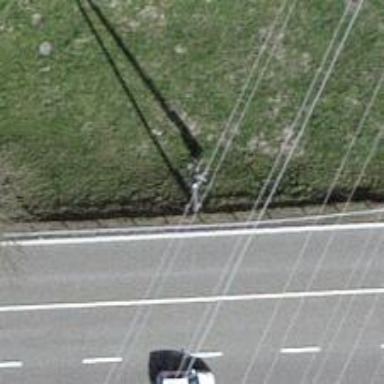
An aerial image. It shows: Power pole.